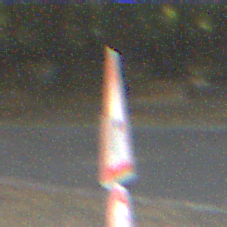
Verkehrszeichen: KurveRechts
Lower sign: Geschwindigkeit60
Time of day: MorningAfternoon
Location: Outdoor (Suburban)
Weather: Clear
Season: NotSpecified
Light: Natural